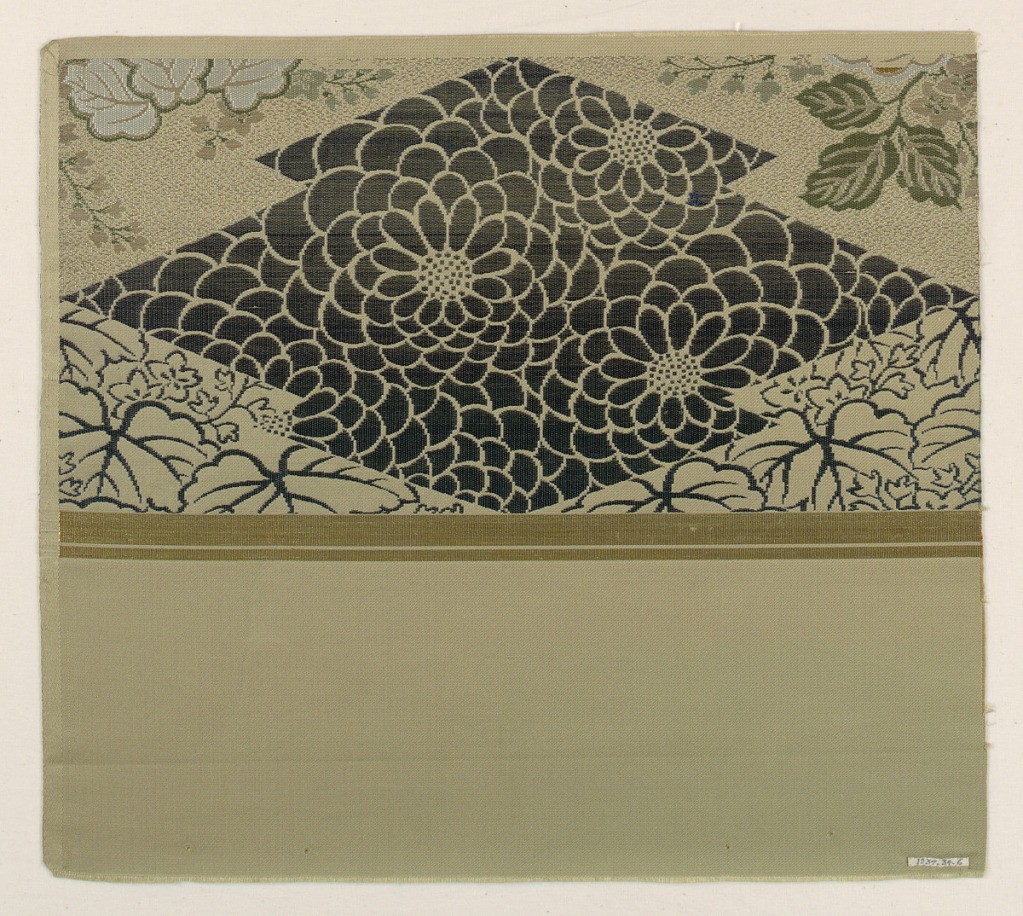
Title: Textile panel
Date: late 19th century
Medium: silk, gold foil on silk core Technique: plain compound twill
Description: Tan silk ground with upper portion in figured design of chrysanthemum in dark blue silk, kiri (pawlonia) in blue, green, and white silks and gold metallic thread.